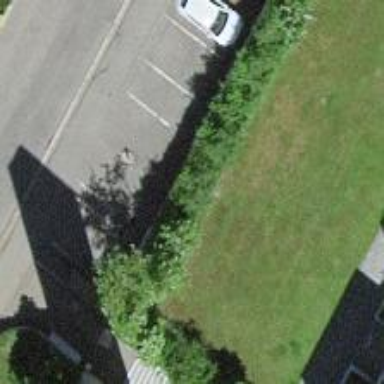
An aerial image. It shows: Parking entrance.